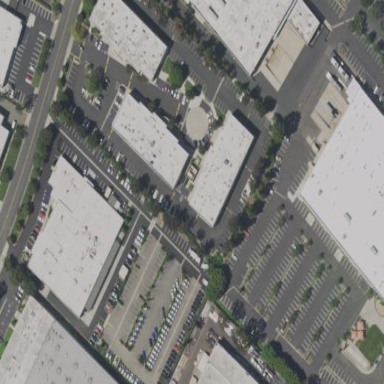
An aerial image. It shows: Commercial area.